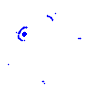
Particle: pion